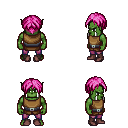
a pixel art fantasy rpg character, male body template, orc, green skin, leather chest armor, magenta pants, pink parted hairstyle, maroon shoes, four views (front, back, left, right), 2x2 character sprite sheet, small pixel art, hard edges, no anti-aliasing